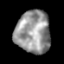
Tissue: lung
Cell type: Epithelial cells
Senescence score: 0.1946
Nuclear area (px): 1444
Mean DAPI intensity: 150.896